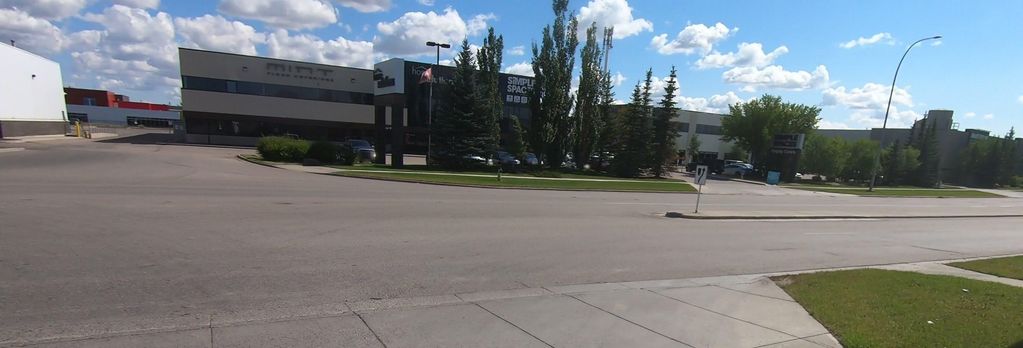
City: calgary